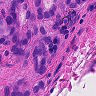
Metastatic tissue present: yes